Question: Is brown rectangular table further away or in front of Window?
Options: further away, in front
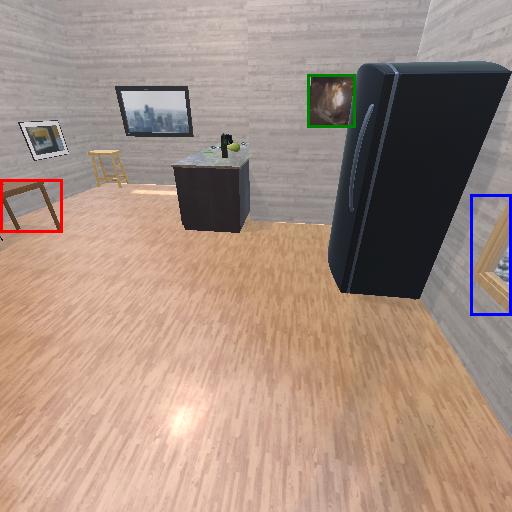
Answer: further away